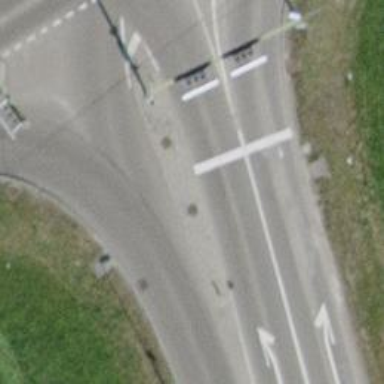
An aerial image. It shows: Road with traffic signals.